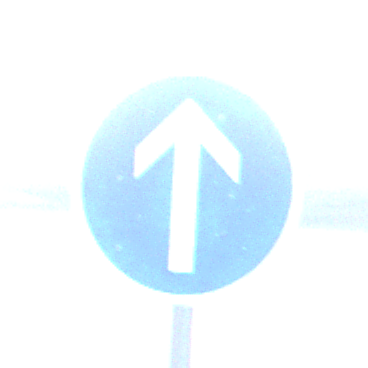
Verkehrszeichen: VorgeschriebeneFahrtrichtungGeradeaus
Umgebung: Outdoor, RoadRail
Tageszeit: SunriseSunset
Wetter: PartlyCloudy
Licht: Natural
Jahreszeit: NotSpecified
Kontrast: LowContrast